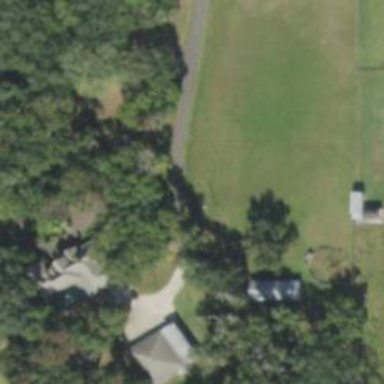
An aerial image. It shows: Driveway leading to service road.